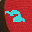
Label: 2